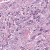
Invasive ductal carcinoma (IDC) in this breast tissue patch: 1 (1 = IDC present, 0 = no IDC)